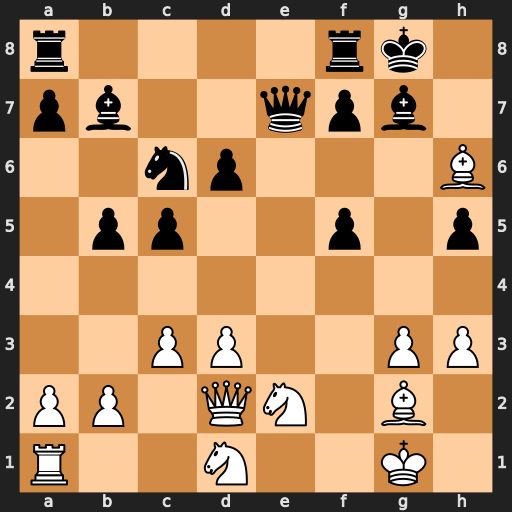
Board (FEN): r4rk1/pb2qpb1/2np3B/1pp2p1p/8/2PP2PP/PP1QN1B1/R2N2K1
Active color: w
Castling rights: -
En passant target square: -
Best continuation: Bxg7 Kxg7 Ne3